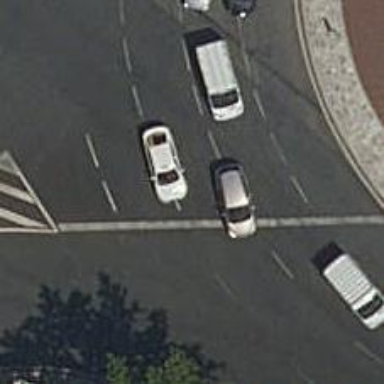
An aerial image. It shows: Road with traffic signals.